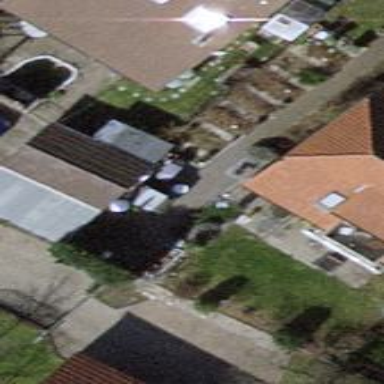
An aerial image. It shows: Garage.